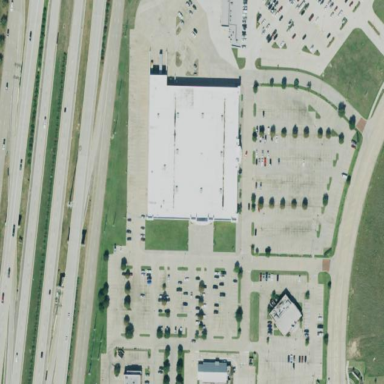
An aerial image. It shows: Retail area.